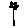
Label: flower